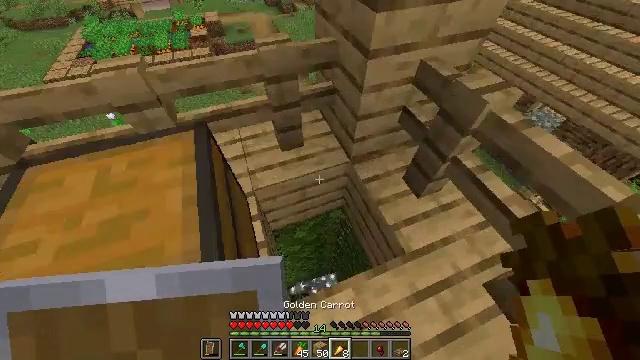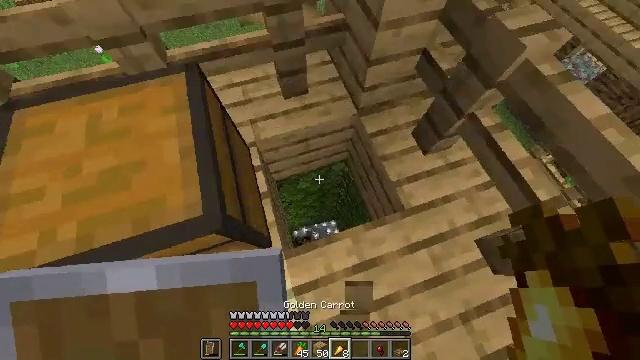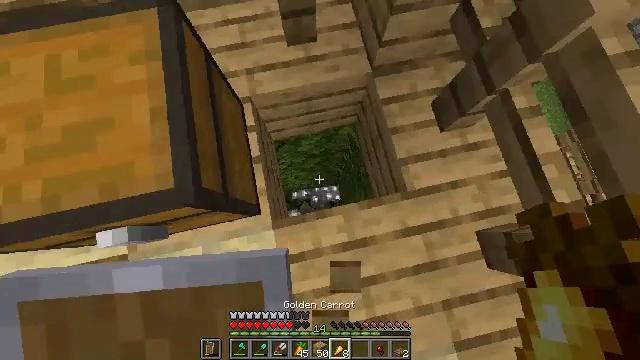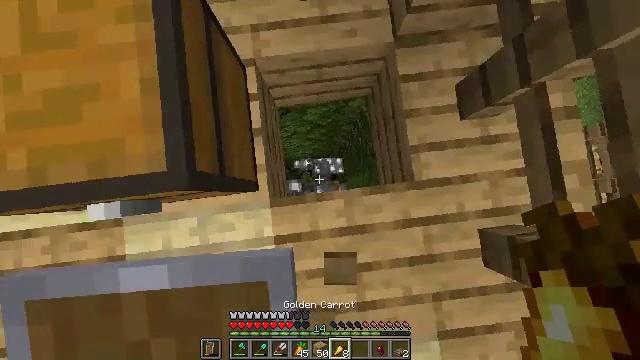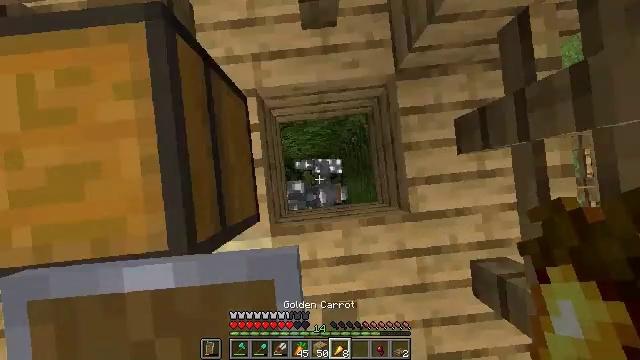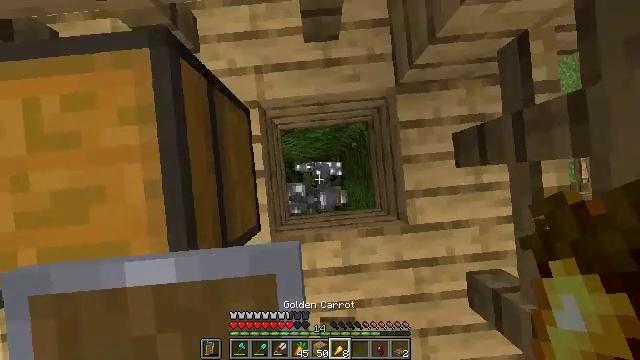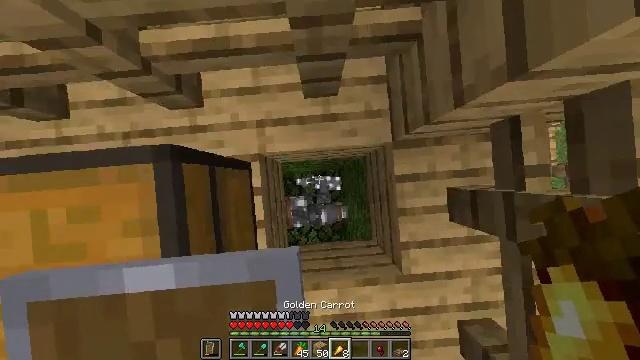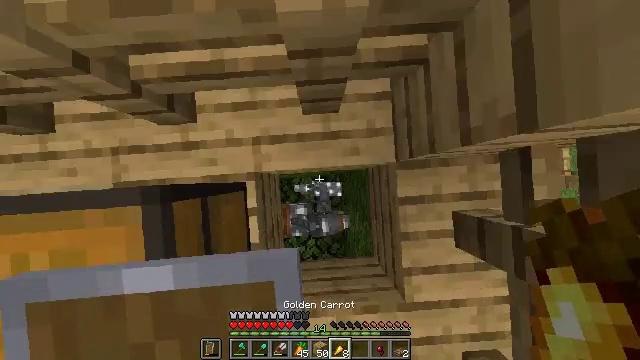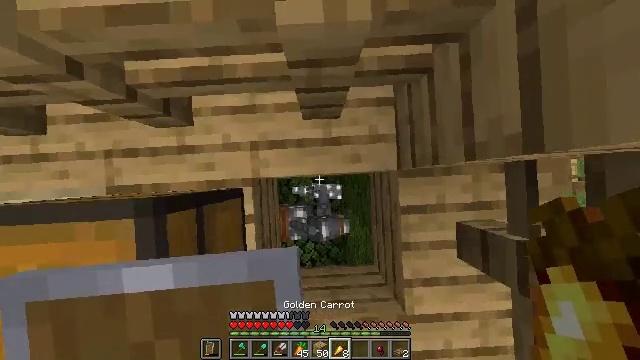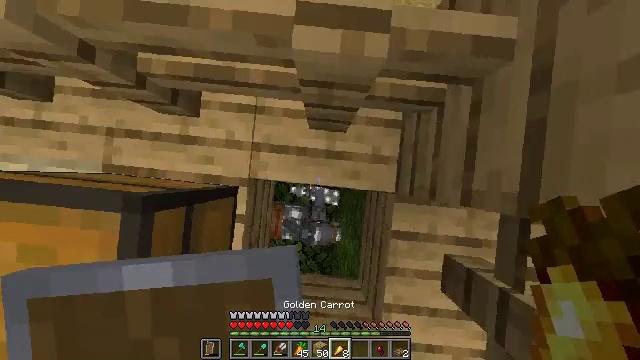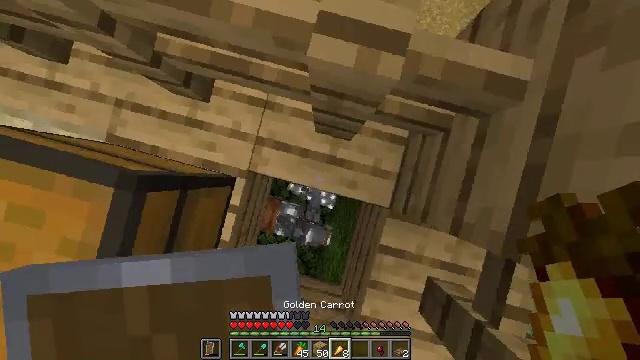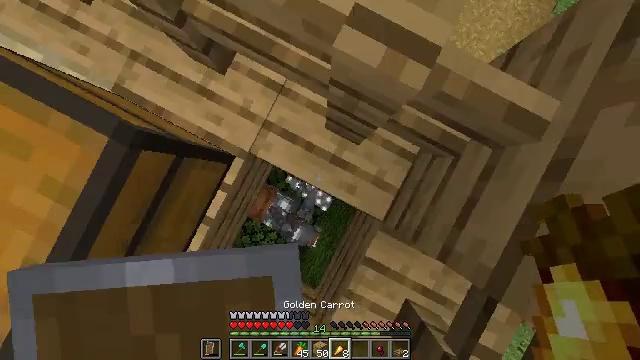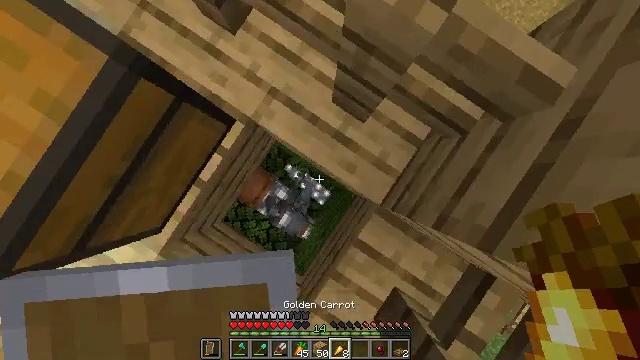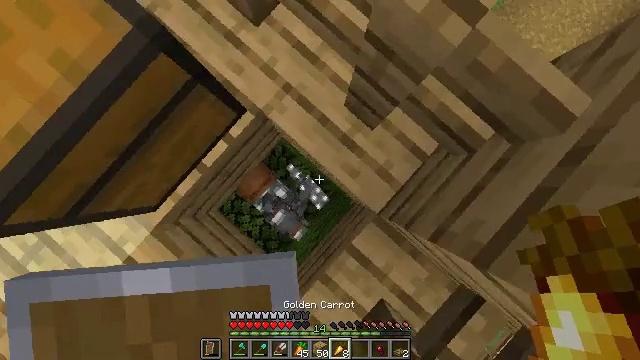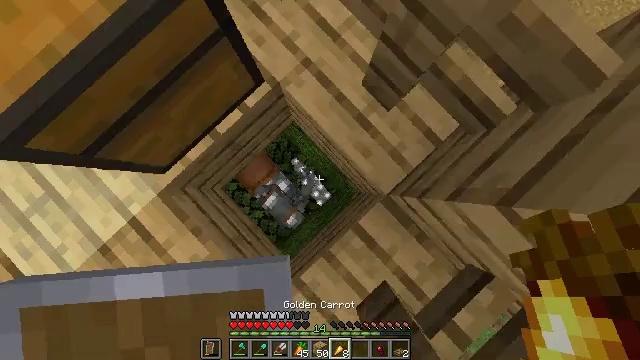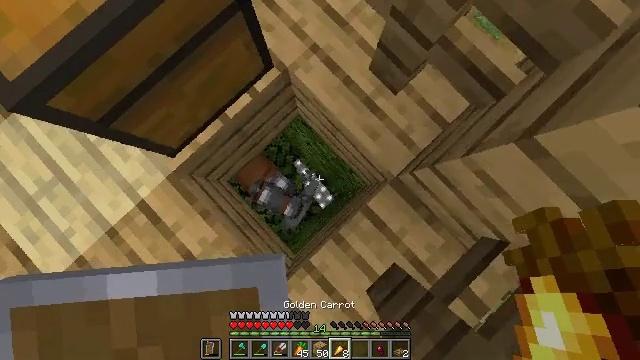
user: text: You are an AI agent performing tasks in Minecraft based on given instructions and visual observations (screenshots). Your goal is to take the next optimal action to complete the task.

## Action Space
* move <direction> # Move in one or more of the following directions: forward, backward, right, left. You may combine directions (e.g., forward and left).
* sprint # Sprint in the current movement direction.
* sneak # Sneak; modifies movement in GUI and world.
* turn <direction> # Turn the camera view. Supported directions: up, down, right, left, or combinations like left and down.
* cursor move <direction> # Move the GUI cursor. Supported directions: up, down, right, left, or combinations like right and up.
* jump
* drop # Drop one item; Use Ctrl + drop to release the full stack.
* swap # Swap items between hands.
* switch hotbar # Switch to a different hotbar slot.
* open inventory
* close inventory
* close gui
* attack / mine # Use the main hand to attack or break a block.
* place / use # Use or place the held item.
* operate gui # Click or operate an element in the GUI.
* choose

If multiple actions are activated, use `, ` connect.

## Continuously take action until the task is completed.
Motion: motion action
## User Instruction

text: Gather some white terracotta for building.
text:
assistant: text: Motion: move forward, sprint, turn left and down
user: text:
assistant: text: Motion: move forward, sprint, turn left and down
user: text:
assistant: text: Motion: move forward, sprint, turn left and down
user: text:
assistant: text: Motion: move forward, sprint, turn left and down
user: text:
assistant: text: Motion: move forward, sprint, turn down
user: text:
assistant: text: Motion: move forward
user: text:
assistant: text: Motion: no_op
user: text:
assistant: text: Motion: no_op
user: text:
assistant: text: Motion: turn left and down
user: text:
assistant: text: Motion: turn left and down
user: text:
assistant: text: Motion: move back, turn left
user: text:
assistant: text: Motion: move back, turn left
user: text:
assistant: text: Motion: move back, turn left and up
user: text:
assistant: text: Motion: move back, turn left and up
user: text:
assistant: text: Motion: turn up
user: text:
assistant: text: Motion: turn right and up
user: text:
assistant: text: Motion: no_op
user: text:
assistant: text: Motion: no_op
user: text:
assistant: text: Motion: move left, turn up
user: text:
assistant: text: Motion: move left
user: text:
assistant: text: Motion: turn left
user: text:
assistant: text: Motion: no_op
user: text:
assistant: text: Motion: no_op
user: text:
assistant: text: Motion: no_op
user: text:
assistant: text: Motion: no_op
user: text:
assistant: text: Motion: no_op
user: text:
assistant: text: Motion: no_op
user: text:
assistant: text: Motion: move right, turn left
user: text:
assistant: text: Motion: move right, turn left
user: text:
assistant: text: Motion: turn left